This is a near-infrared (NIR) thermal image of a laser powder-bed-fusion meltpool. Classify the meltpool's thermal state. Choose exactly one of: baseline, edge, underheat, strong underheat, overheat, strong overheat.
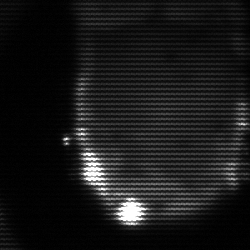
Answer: baseline